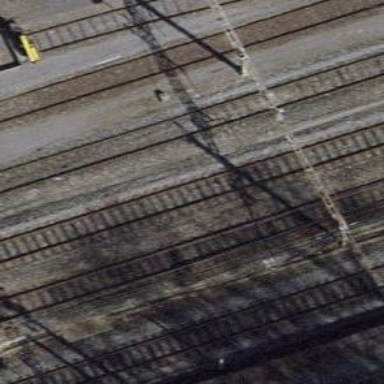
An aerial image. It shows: Railway switch.